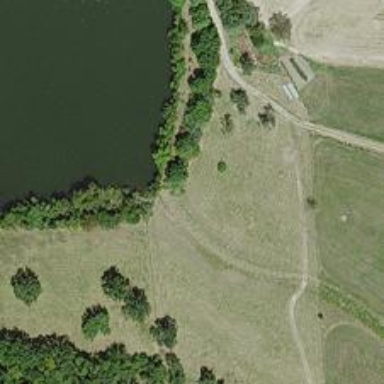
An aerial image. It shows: Reservoir area.